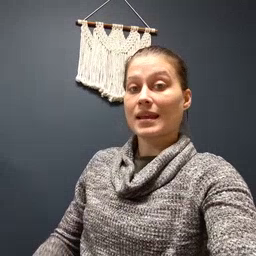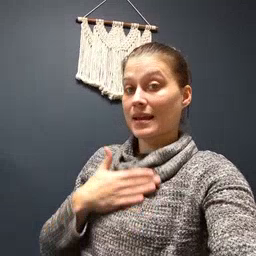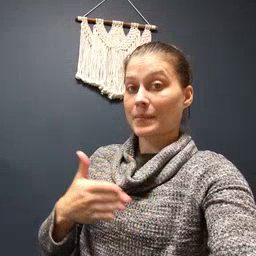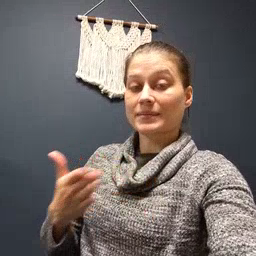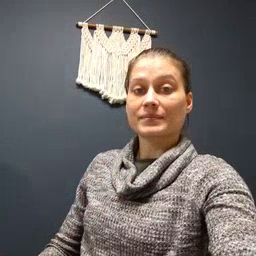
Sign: happy